Aerial crown-view tile of a tropical tree (Barro Colorado Island, Panama), acquired 20250818:
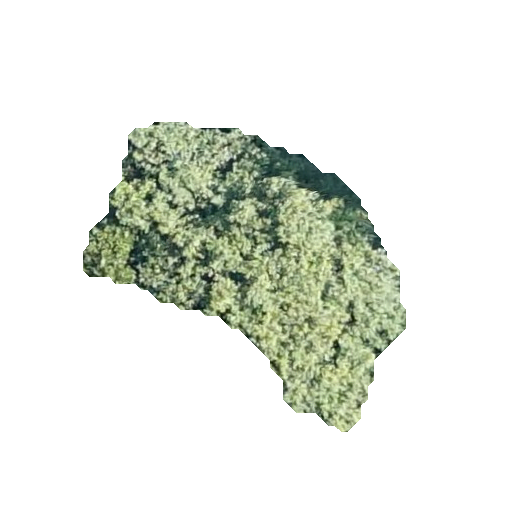
Species: Apeiba tibourbou
GBIF accepted scientific name: Apeiba tibourbou
Crown area: 80.45 m²